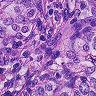
Metastatic tissue present: yes